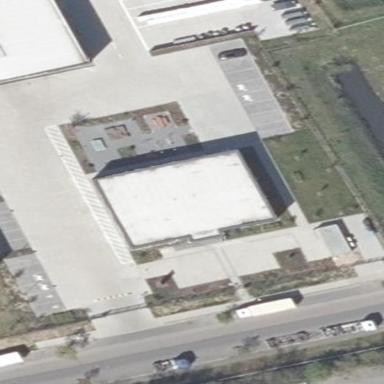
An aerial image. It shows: Flat-roofed commercial building.